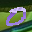
Label: 0